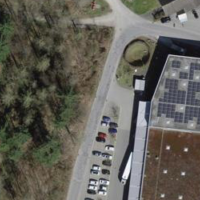
EUNIS habitat code: 55
Species observed at this site:
Chelidonium majus